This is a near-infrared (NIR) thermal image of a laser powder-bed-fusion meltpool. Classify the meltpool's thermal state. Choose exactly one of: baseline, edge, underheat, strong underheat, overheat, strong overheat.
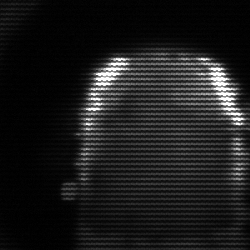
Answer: baseline